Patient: sex M, age 60
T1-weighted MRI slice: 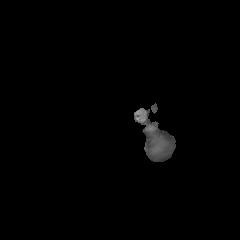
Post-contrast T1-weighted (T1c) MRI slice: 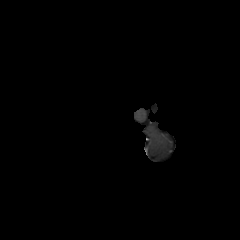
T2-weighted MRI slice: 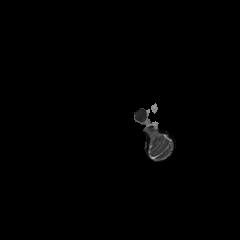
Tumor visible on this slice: no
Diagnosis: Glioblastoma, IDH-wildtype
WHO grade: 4